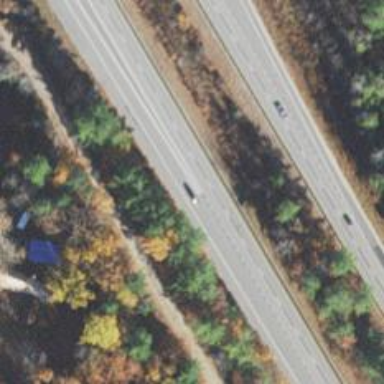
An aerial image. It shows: Asphalt motorway.